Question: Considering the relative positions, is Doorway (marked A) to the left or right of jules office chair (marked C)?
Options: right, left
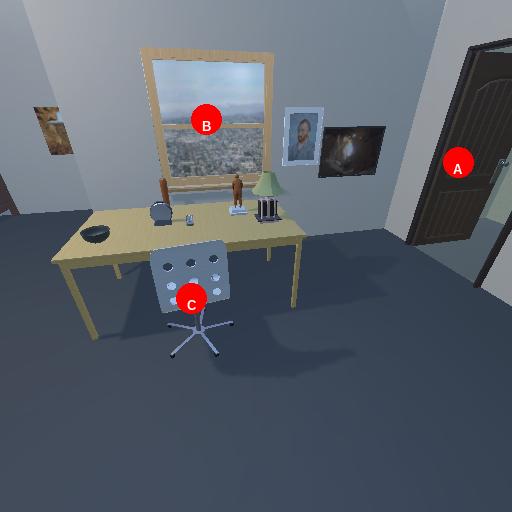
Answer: right